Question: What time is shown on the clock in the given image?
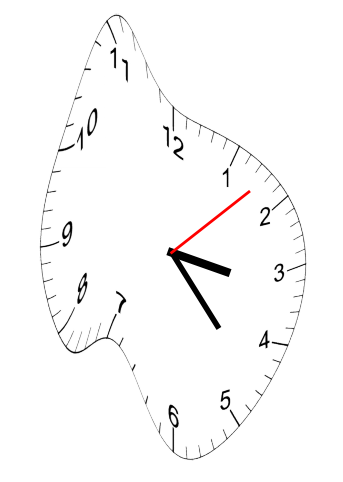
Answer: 03:23:08